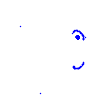
Particle: pion